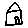
Label: house